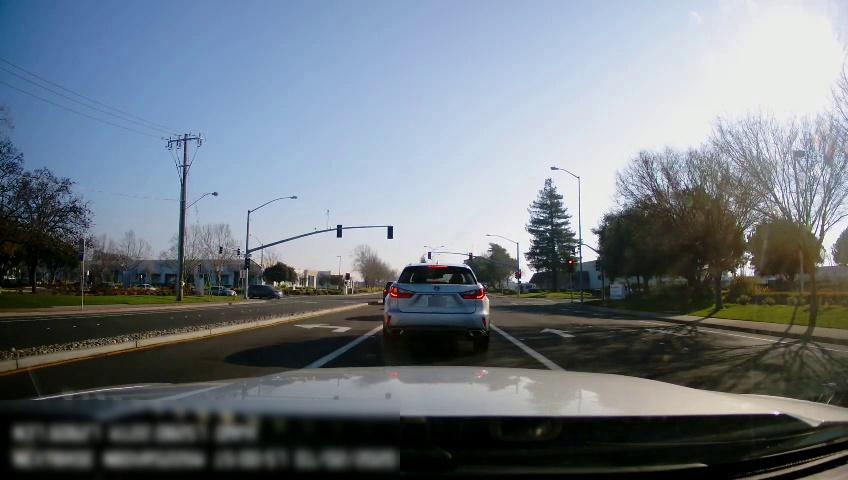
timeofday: Day
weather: Sunny
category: Drivable Space
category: Drivable Space
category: Vehicles | SUV
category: Vehicles | SUV
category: Vehicles | SUV
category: Vehicles | Car
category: Lanes | Current Lane
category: Lanes | Alternate Lane
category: Lanes | Current Lane
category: Lanes | Alternate Lane